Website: walmart
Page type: address-validator
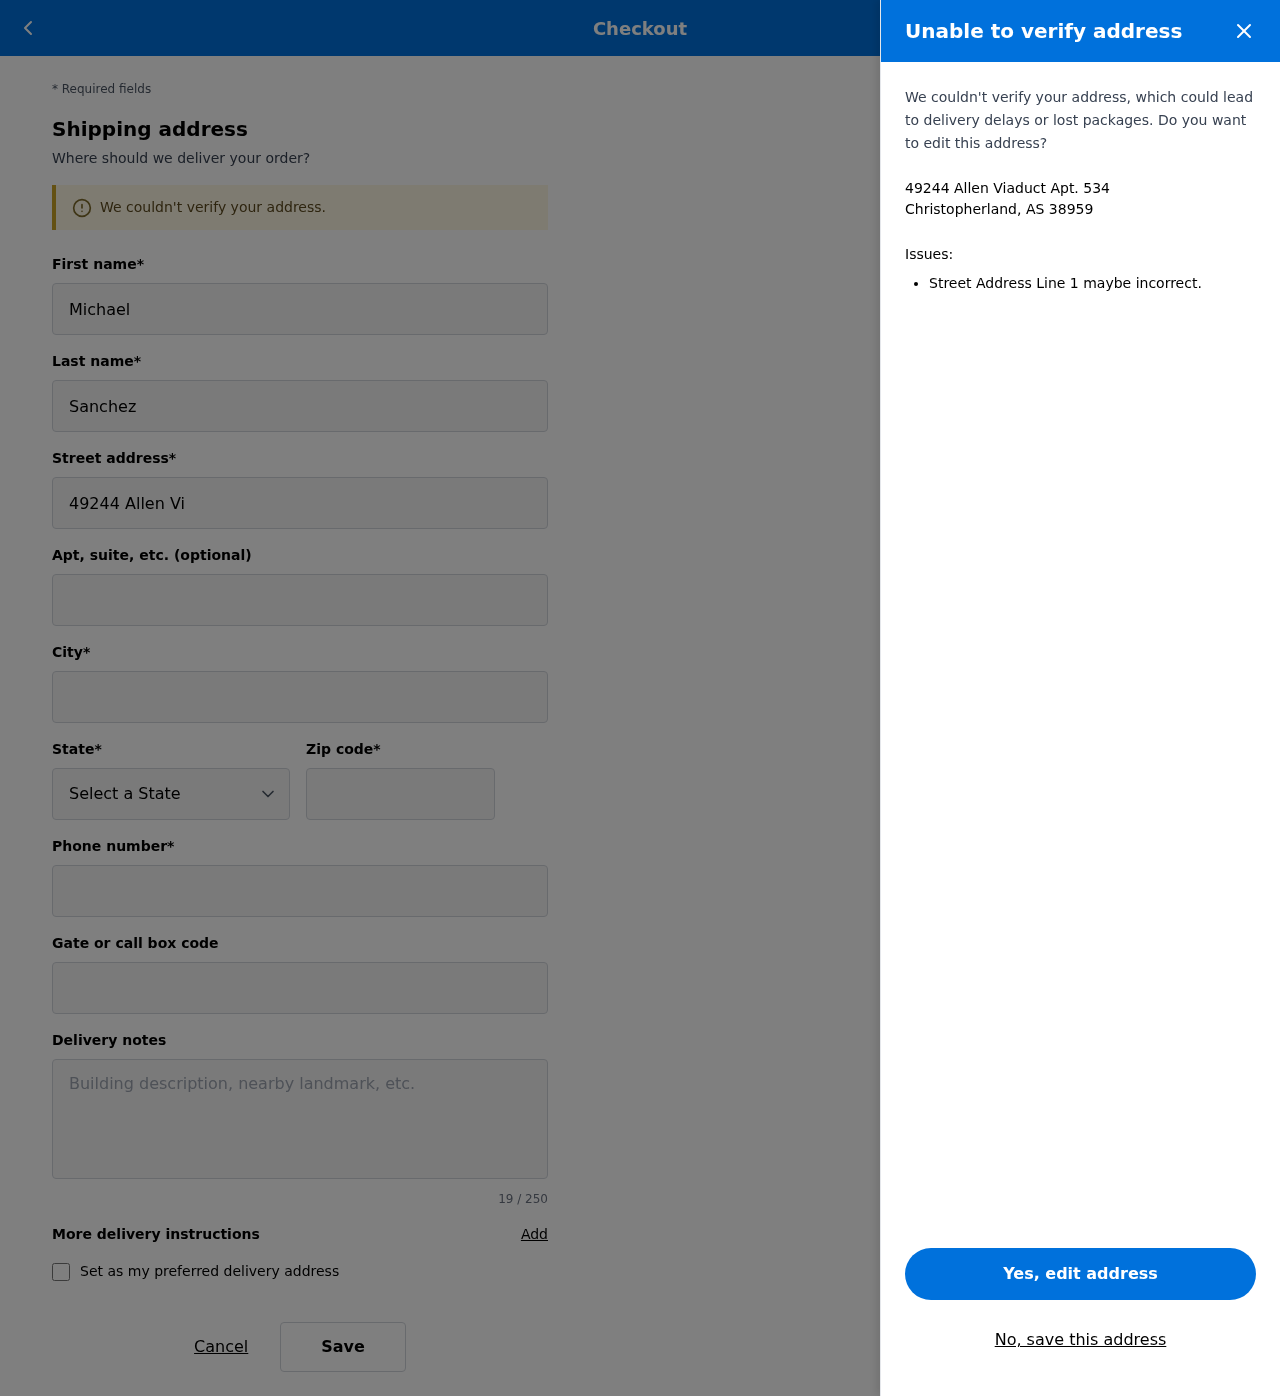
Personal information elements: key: PII_CITY_STATE_ZIP
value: Christopherland, AS 38959
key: PII_DELIVERY_INSTRUCTIONS
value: Leave at front door
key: PII_STATE_ABBR
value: AS
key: PII_STREET
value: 49244 Allen Viaduct Apt. 534
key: PII_FIRSTNAME
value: Michael
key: PII_LASTNAME
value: Sanchez
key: PII_STREET2
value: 39270 West Ville
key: PII_CITY
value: Christopherland
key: PII_POSTCODE
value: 38959
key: PII_PHONE
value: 9342189963
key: PII_SECURITY_CODE
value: FS12